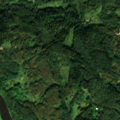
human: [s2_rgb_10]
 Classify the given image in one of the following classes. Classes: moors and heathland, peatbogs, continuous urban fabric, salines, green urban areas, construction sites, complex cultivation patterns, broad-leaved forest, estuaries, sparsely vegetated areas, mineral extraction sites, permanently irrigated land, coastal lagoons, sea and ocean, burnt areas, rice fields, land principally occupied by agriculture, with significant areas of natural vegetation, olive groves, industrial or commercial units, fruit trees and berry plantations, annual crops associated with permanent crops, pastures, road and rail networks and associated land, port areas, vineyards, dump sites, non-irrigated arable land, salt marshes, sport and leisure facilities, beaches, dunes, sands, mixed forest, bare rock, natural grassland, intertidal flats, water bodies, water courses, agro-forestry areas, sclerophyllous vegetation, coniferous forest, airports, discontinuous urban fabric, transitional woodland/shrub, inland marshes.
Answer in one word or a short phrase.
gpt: pastures, land principally occupied by agriculture, with significant areas of natural vegetation, coniferous forest, mixed forest, transitional woodland/shrub, water courses